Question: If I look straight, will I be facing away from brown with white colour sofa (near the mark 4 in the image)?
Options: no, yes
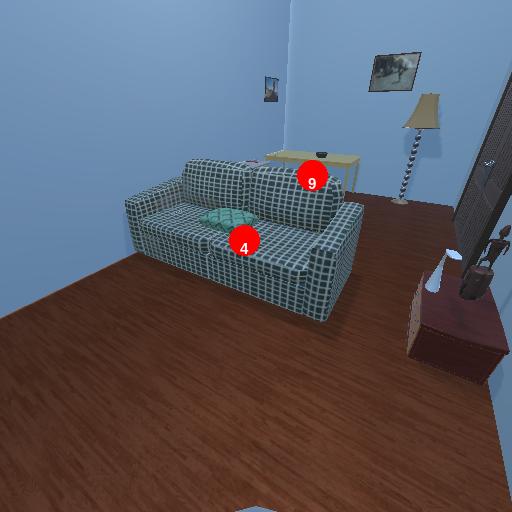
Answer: no